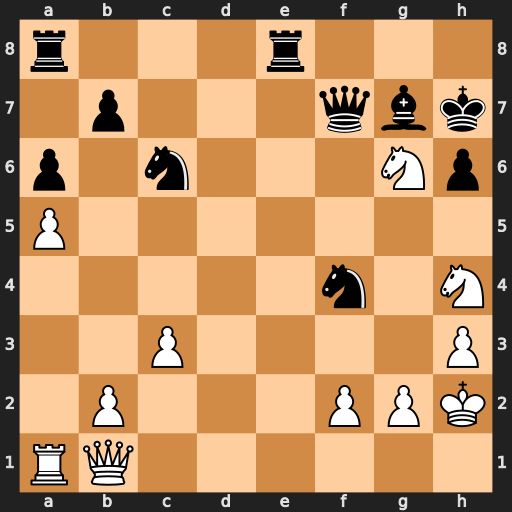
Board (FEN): r3r3/1p3qbk/p1n3Np/P7/5n1N/2P4P/1P3PPK/RQ6
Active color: w
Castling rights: -
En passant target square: -
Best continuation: Ne5+ Kg8 Nxf7